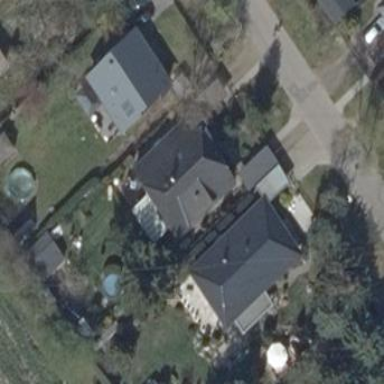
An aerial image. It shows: Detached building with half-hipped roof.